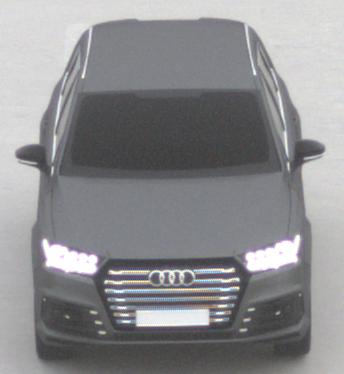
Make: Audi
Model: SQ7
Detailed model: -
Model produced from: 2016
Model produced until: 2018
Doors: 5
Color: gray
Road condition: dry road
Daytime: morning or afternoon
Contrast: low contrast